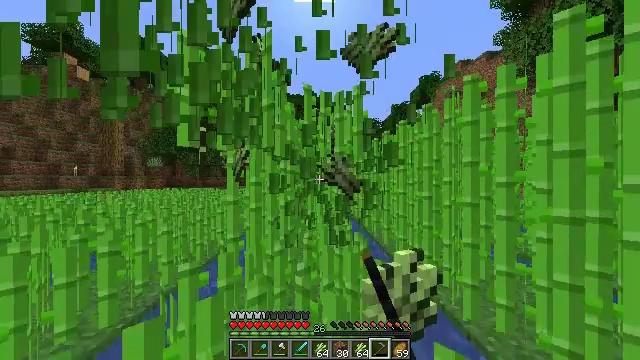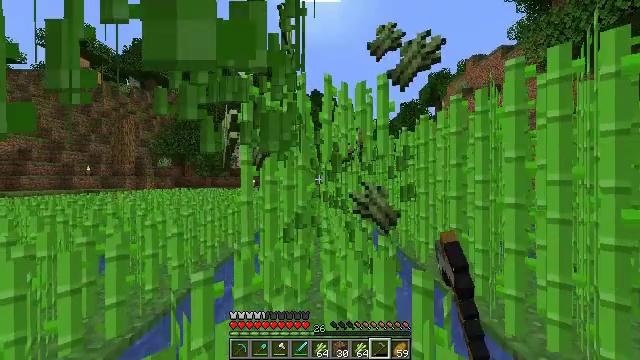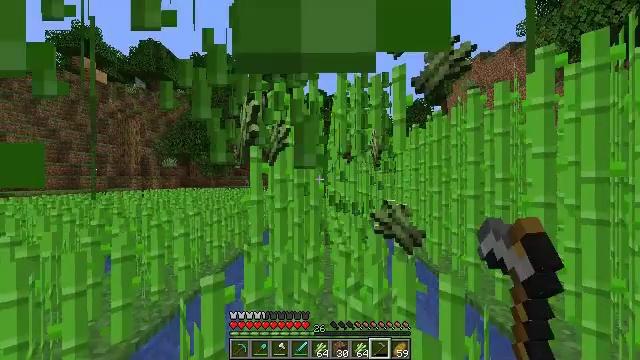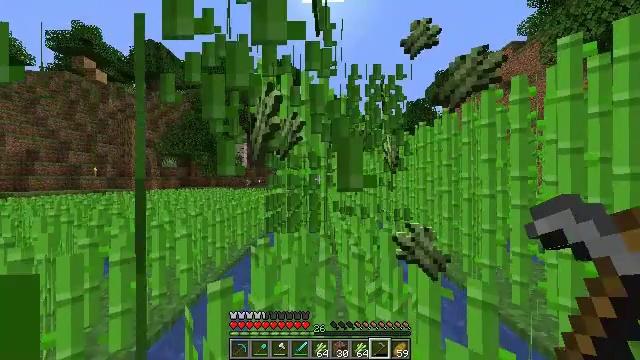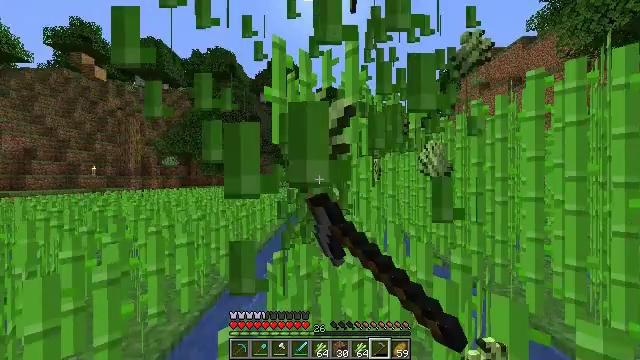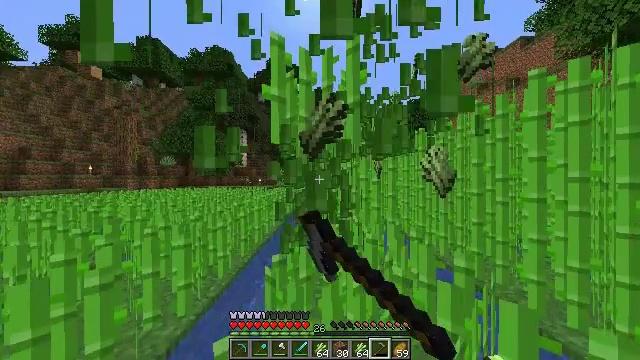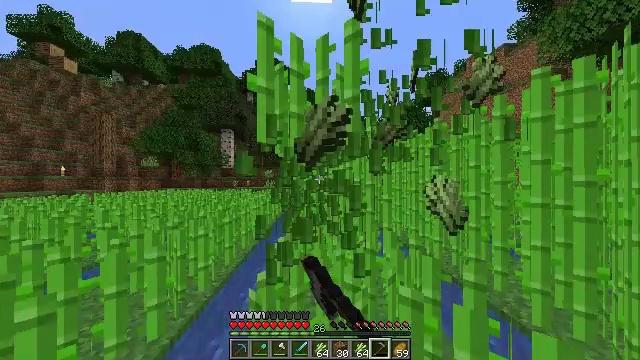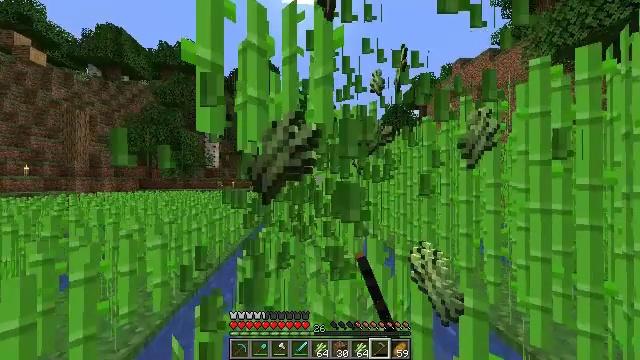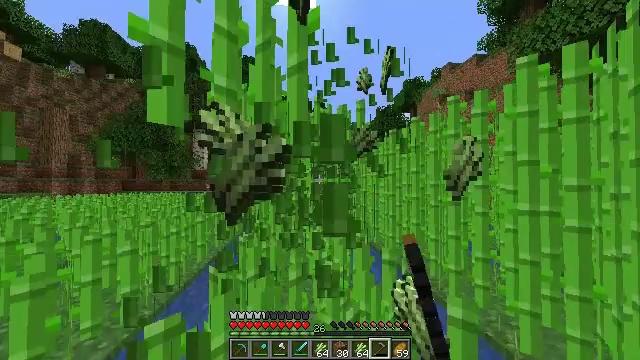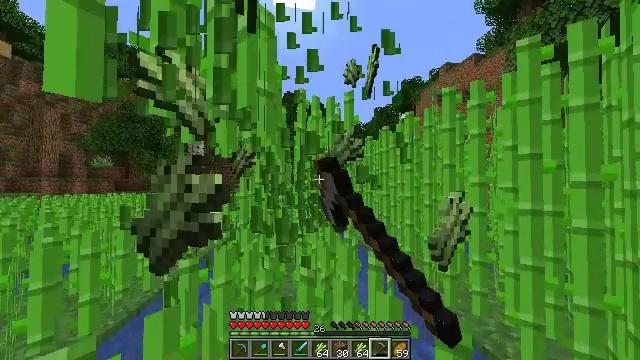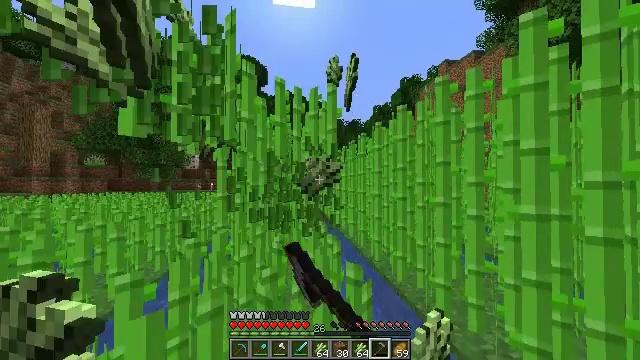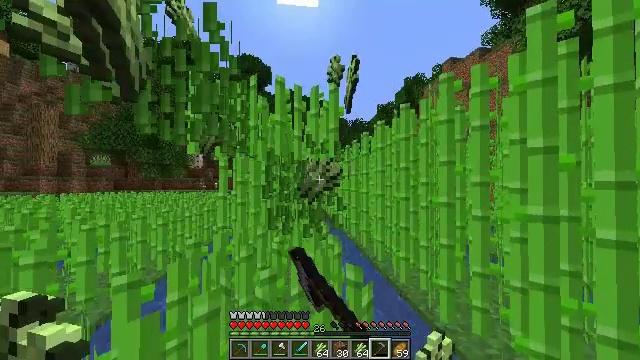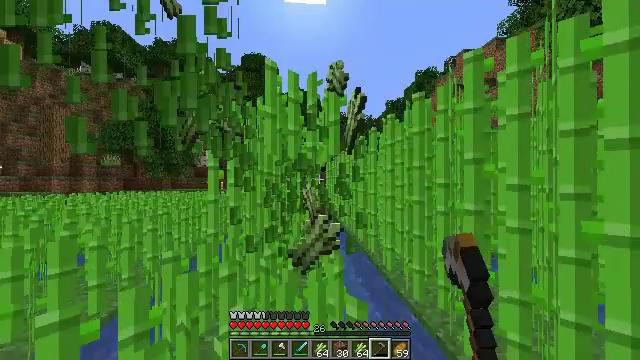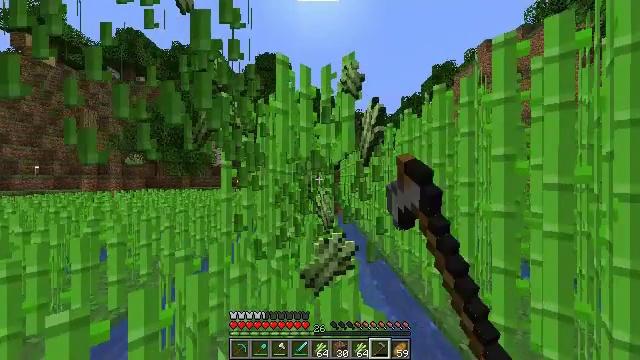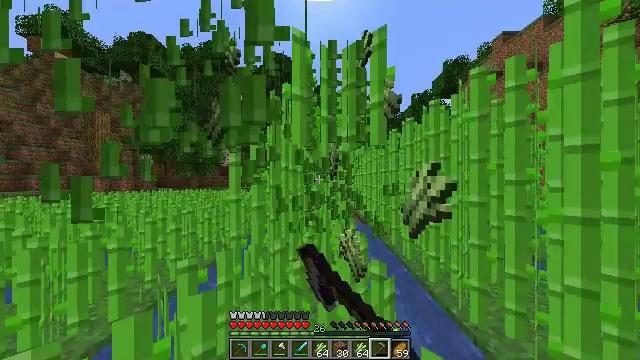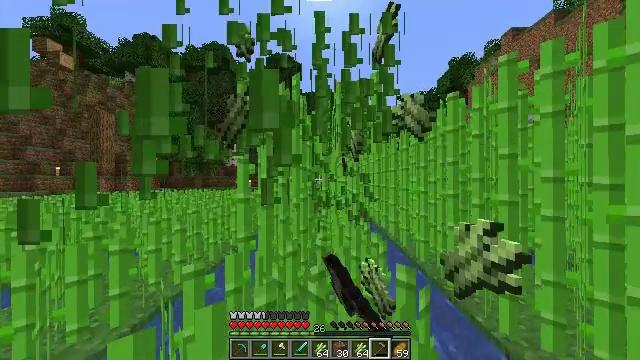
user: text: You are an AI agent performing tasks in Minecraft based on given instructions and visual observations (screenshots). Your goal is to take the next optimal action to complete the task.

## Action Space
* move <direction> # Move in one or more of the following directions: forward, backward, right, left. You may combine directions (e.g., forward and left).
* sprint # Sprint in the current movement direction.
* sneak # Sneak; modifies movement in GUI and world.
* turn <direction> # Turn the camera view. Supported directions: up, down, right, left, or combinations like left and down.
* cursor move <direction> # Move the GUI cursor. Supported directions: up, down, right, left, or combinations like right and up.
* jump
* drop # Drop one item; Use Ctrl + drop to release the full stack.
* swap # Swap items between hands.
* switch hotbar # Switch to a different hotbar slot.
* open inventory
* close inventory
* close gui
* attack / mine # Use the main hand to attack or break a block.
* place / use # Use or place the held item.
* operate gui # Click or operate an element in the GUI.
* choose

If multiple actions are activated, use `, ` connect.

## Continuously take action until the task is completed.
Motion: motion action
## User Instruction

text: Break the sugar cane.
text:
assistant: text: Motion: move forward and move left, sprint, turn left, attack / mine
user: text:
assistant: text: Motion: move forward and move left, sprint, attack / mine
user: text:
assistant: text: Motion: move forward and move left, sprint, attack / mine
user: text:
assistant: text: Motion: move forward, sprint, attack / mine
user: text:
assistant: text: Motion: move forward, sprint, attack / mine
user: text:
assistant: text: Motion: move forward and move right, sprint, turn right, attack / mine
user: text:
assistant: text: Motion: move forward and move right, sprint, turn right, attack / mine
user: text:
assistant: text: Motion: move forward and move right, sprint, turn right, attack / mine
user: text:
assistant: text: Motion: move forward and move right, sprint, attack / mine
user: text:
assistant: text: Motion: move forward and move right, sprint, attack / mine
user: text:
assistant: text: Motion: move forward, sprint, attack / mine
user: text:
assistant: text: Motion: move forward, sprint, turn left, attack / mine
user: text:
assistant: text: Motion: move forward and move left, sprint, turn left, attack / mine
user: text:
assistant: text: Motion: move forward and move left, sprint, turn left, attack / mine
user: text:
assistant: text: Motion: move forward and move left, sprint, attack / mine
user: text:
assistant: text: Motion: move forward and move left, sprint, attack / mine
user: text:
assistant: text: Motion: move forward and move left, sprint, attack / mine
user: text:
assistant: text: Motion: move forward, sprint, attack / mine
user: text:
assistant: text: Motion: move forward, sprint, turn right, attack / mine
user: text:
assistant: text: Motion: move forward and move right, sprint, turn right, attack / mine
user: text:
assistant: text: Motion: move forward and move right, sprint, turn right, attack / mine
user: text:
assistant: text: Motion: move forward and move right, sprint, attack / mine
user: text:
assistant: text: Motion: move forward and move right, sprint, attack / mine
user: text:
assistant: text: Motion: move forward, sprint, attack / mine
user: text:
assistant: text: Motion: move forward and move left, sprint, attack / mine
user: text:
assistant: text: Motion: move forward and move left, sprint, turn left, attack / mine
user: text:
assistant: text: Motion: move forward and move left, sprint, turn left, attack / mine
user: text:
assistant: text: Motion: move forward and move left, sprint, attack / mine
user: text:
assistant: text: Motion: move forward and move left, sprint, attack / mine
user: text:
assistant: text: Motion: move forward, sprint, attack / mine